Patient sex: F
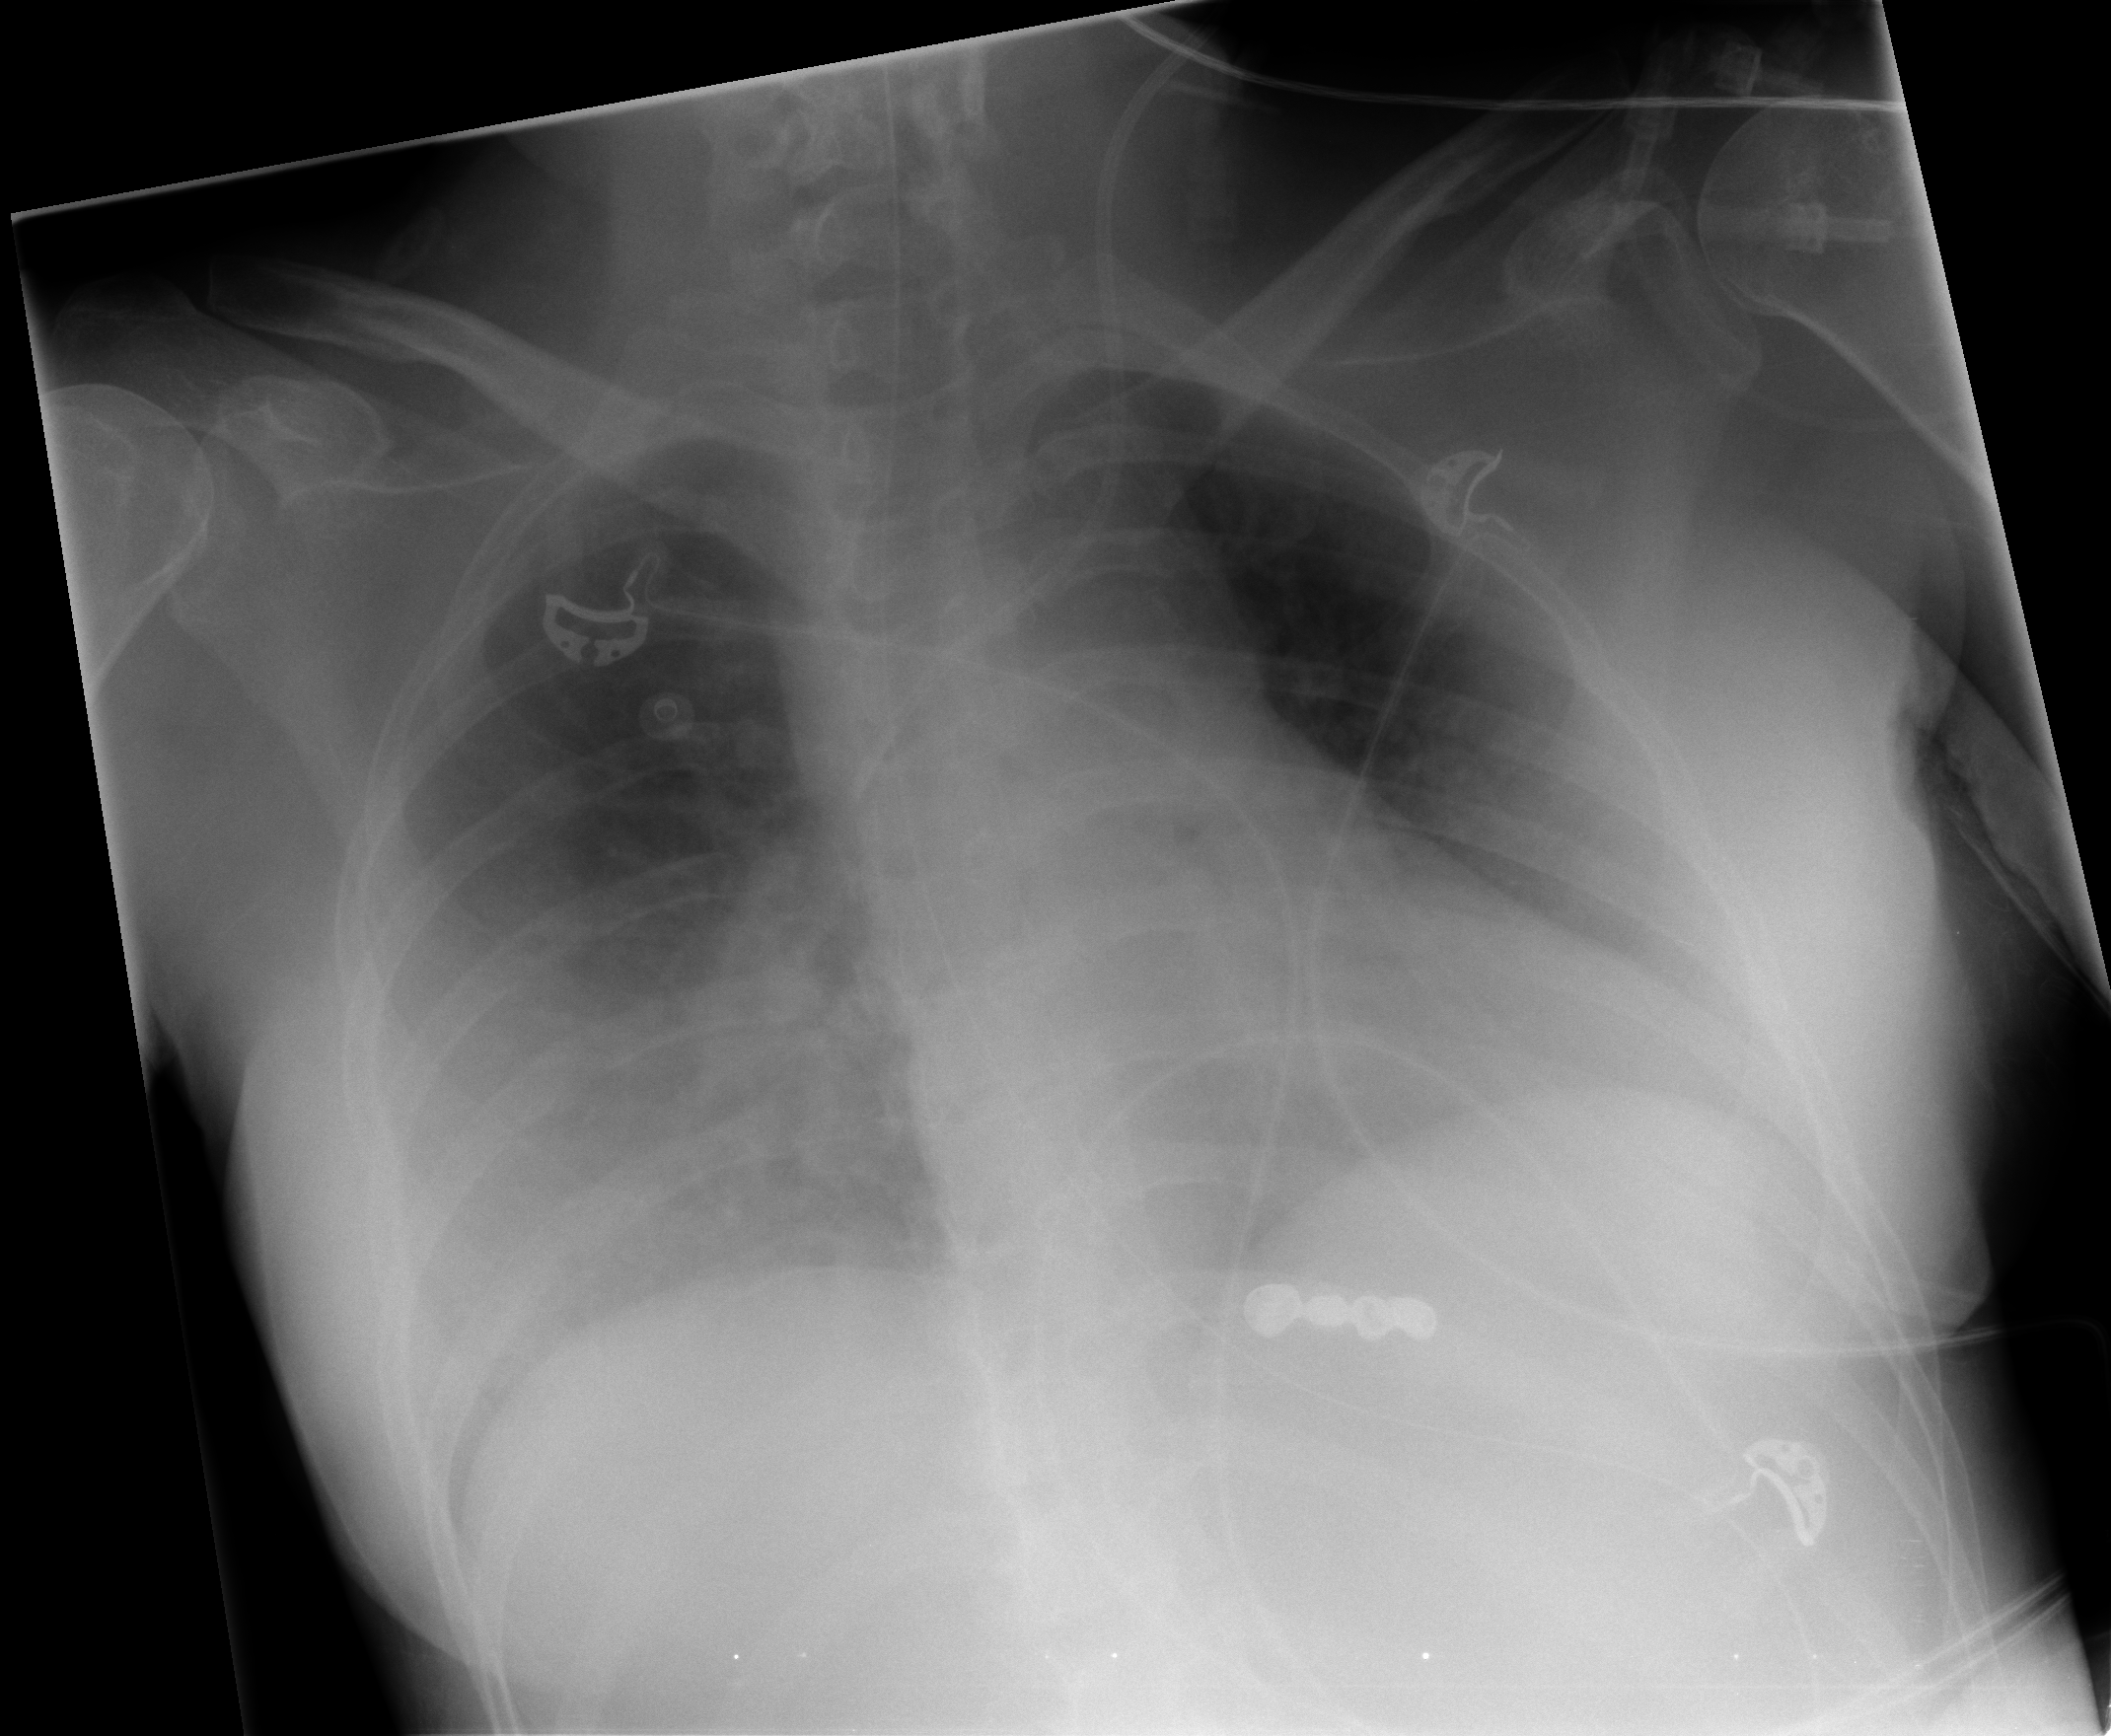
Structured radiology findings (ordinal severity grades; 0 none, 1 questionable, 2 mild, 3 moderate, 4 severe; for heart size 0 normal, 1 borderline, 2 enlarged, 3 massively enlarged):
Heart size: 1
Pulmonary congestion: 0
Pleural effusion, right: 3
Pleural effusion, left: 2
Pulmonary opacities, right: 1
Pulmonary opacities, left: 0
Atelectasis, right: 3
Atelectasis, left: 2